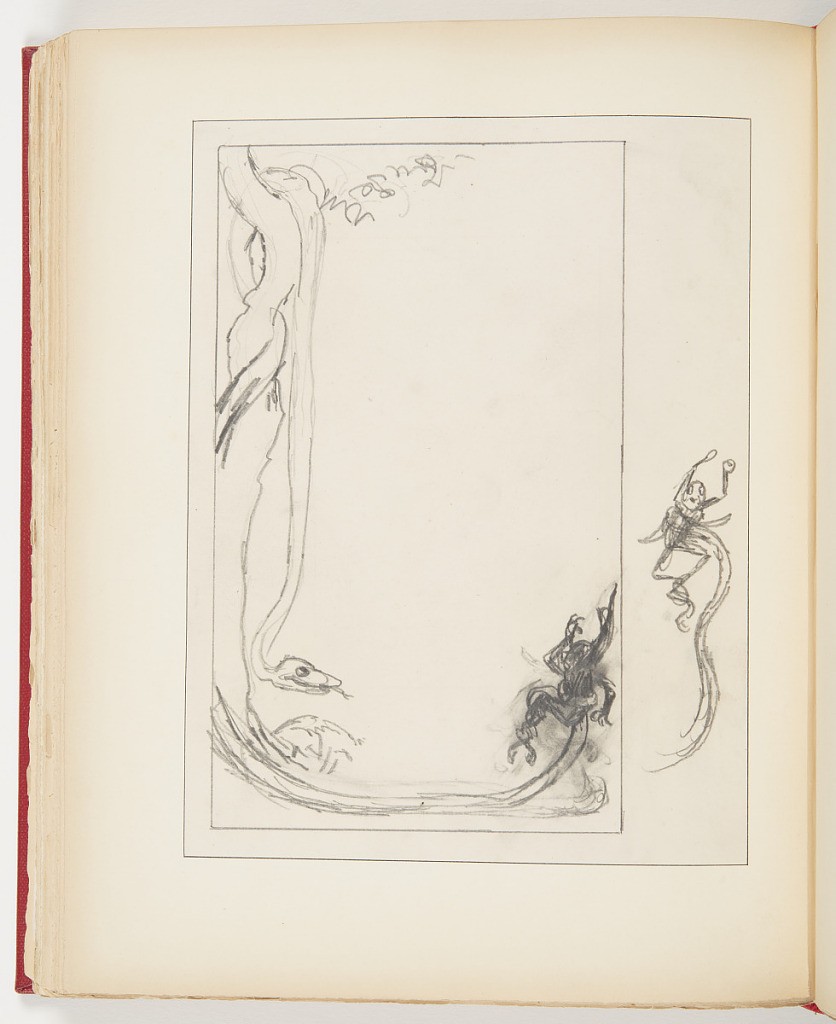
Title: Sketch for “The Chimpanzee and the Boa Constrictor” in “Fables, Out of This World”
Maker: Frederick Stuart Church, American, 1842–1924
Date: ca. 1877
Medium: Graphite on paper
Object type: Ephemera
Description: Left, tree with large snake wrapped around the trunk of the tree, head at the bottom of the trunk, profile facing right. Center left, tail of snake wrapped around creature, creature's back is seen; left, tail of snake wrapped around creature, creature seen from the front.